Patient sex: M
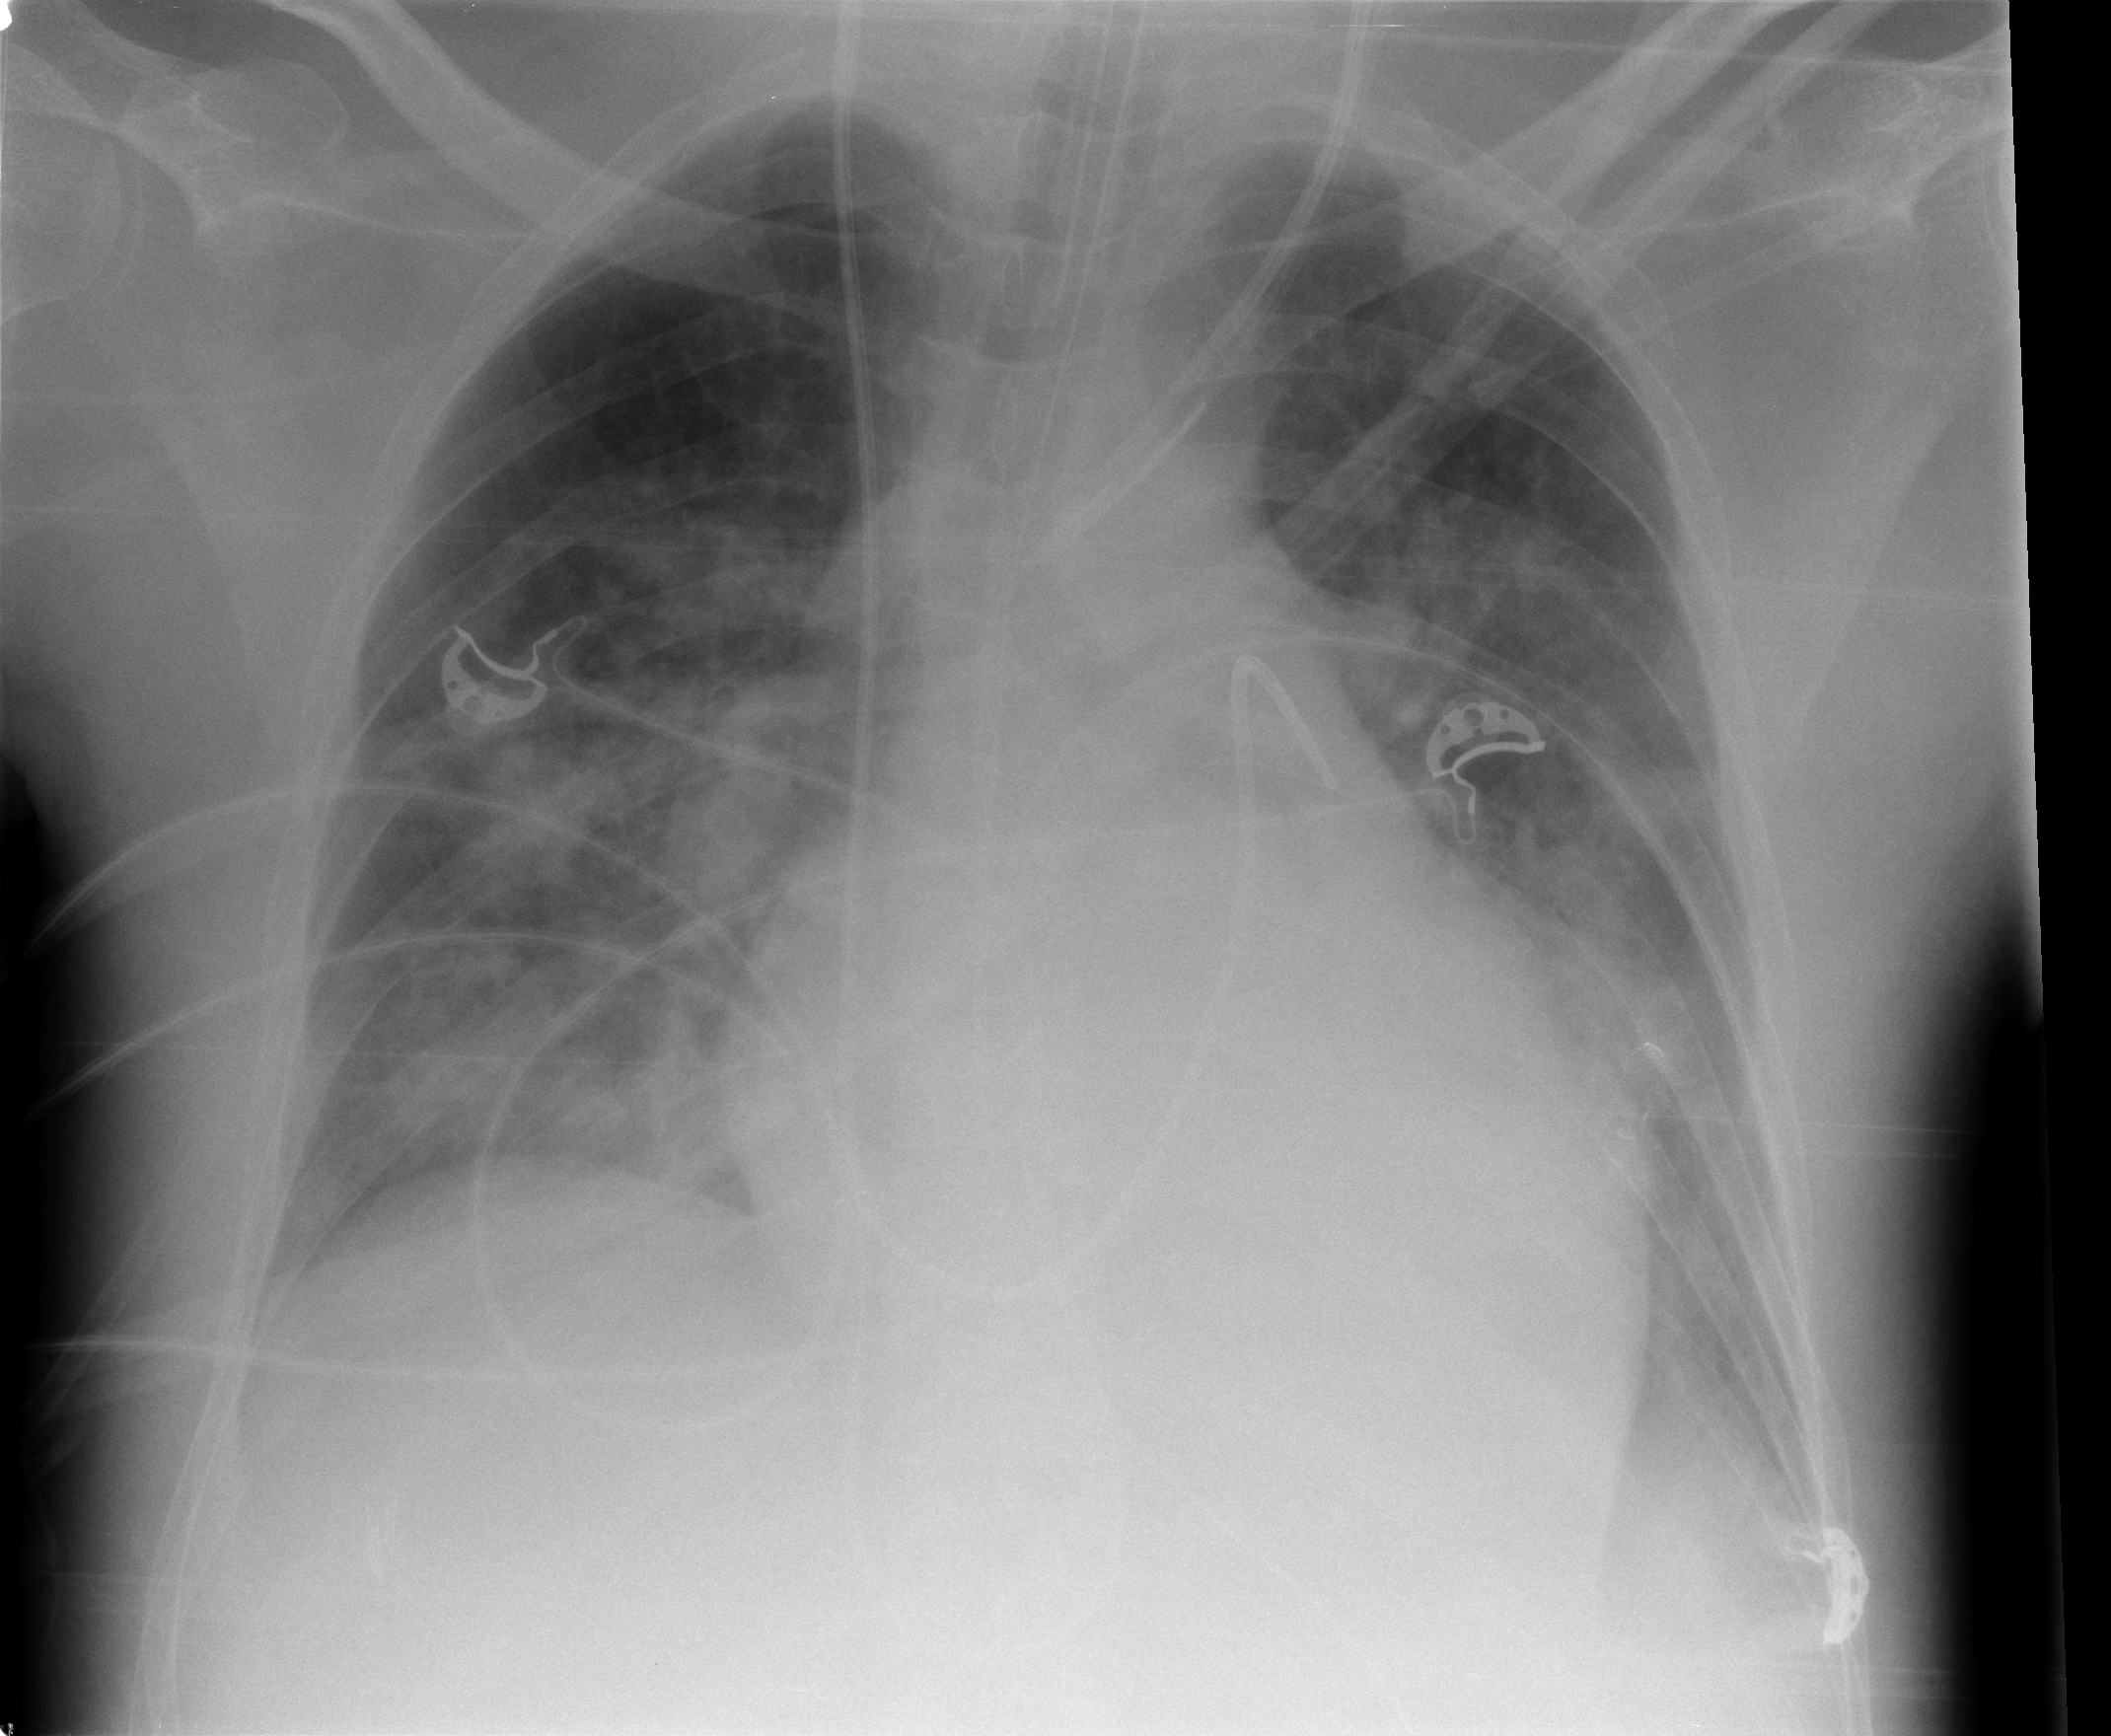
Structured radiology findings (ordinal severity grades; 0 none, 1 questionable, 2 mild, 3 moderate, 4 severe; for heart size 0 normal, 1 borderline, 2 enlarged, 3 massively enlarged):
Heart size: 1
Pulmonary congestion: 0
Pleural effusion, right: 0
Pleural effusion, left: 1
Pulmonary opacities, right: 2
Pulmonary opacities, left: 2
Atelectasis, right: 2
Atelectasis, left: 1